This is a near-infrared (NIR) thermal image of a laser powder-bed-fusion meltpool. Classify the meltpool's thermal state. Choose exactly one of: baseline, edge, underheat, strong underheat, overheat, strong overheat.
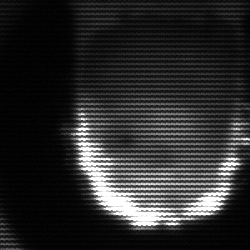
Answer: baseline